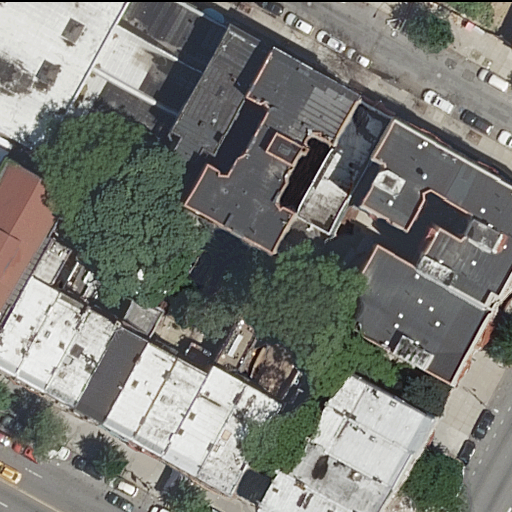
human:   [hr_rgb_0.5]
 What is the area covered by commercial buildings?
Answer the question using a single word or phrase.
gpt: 0m2

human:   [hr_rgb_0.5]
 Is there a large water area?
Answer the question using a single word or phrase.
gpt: no

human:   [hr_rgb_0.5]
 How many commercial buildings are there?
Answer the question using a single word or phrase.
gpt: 0

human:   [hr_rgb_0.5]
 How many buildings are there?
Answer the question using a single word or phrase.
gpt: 22

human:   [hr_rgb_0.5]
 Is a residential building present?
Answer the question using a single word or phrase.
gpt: yes

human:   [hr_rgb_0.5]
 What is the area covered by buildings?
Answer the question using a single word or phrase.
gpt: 5239m2

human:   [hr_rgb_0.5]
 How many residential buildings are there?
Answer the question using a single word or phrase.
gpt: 22

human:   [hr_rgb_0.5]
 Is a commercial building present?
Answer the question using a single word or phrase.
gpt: no

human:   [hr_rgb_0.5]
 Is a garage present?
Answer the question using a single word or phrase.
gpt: no

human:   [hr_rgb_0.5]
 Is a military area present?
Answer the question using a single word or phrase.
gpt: no

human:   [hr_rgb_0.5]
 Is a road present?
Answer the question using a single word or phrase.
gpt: yes

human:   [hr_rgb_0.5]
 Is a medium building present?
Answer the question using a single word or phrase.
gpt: yes

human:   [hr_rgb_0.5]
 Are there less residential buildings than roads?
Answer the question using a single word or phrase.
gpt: no

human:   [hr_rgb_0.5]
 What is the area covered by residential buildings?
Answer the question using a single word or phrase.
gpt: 5239m2

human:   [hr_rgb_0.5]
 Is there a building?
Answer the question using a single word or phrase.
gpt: yes

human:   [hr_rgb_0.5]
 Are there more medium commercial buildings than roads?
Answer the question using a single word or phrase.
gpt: no

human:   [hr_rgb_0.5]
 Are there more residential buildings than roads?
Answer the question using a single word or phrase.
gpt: yes

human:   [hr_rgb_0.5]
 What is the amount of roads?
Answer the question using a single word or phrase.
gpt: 3

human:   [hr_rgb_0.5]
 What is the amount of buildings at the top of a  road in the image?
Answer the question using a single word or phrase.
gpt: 20

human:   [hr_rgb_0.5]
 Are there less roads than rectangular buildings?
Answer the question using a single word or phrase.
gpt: yes

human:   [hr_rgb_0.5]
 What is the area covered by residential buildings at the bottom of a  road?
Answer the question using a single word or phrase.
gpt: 3093m2

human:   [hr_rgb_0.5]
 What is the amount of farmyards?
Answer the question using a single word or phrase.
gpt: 0

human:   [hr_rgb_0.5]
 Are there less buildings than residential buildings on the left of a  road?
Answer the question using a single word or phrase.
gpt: no

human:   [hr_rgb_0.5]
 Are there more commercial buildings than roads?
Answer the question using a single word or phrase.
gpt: no

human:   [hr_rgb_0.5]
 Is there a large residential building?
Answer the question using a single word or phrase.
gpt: yes

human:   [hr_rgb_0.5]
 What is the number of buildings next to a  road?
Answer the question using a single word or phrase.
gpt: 22

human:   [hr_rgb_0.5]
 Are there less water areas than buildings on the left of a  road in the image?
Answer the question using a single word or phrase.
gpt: yes

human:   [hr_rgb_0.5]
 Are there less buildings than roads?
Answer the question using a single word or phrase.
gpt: no

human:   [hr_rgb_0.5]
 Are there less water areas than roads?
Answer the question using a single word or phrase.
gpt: yes

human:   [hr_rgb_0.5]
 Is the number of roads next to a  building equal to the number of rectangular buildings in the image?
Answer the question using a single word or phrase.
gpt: no

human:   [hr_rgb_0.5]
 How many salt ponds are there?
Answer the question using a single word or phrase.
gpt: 0

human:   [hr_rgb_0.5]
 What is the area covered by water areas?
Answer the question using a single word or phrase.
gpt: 0m2

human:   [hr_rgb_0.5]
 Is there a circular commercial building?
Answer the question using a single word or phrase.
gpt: no

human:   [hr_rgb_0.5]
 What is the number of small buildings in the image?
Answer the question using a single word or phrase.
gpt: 2

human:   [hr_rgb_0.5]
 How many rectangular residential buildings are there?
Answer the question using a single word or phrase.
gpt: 17

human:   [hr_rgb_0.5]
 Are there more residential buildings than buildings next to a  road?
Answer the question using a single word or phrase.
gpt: no

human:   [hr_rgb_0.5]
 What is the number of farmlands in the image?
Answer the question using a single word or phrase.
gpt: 0

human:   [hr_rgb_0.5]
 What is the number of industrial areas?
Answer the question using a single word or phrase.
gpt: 0

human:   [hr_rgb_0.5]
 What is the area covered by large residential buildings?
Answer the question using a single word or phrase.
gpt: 1885m2

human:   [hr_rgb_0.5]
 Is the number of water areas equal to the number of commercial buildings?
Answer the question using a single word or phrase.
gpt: yes

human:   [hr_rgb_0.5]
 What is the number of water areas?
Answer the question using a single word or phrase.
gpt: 0

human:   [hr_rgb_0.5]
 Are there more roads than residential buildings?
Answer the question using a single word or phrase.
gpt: no

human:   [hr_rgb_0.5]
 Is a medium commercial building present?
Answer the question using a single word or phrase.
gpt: no

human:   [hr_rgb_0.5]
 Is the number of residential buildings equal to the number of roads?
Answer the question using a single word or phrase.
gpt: no

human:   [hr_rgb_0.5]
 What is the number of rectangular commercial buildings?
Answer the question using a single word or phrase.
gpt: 0

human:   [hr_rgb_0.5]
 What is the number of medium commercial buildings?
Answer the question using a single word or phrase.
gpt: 0

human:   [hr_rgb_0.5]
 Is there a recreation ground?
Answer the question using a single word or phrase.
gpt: no

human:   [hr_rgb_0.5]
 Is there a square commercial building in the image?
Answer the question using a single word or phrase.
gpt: no

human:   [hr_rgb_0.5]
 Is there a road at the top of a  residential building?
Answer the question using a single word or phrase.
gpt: yes

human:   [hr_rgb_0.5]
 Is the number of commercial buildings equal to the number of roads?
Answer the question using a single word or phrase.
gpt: no

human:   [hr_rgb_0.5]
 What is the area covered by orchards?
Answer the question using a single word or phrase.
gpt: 0m2

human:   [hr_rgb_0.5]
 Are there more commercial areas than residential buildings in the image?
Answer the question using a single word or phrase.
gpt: no

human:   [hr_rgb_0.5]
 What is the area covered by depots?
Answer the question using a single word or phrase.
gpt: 0m2

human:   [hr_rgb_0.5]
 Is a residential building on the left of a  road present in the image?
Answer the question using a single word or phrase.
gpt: yes

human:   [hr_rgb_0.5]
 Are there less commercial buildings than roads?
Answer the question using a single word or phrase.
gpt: yes

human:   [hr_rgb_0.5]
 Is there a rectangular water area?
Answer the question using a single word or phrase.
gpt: no

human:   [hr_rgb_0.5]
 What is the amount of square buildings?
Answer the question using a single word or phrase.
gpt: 0

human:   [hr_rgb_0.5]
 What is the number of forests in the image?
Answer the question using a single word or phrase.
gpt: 0

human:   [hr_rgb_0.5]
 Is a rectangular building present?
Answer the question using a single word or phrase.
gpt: yes

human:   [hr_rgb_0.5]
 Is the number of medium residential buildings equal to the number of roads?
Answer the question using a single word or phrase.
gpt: no

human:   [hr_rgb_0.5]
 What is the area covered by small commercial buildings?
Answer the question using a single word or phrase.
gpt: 0m2

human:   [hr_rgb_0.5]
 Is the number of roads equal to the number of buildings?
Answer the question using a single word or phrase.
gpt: no

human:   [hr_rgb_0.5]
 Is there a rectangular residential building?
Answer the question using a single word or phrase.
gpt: yes

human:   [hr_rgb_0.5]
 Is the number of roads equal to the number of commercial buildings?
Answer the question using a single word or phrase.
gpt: no